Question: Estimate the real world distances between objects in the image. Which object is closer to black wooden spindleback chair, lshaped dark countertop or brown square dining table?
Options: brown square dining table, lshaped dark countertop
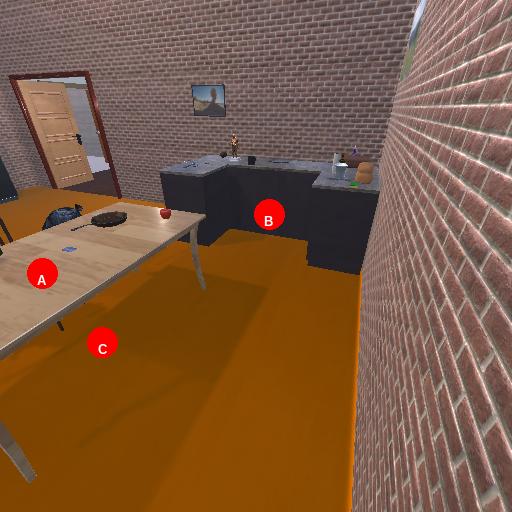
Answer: brown square dining table